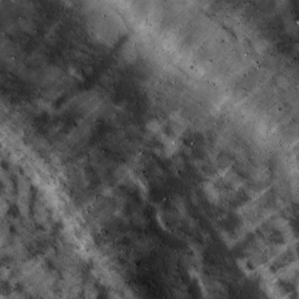
Label: non_frost